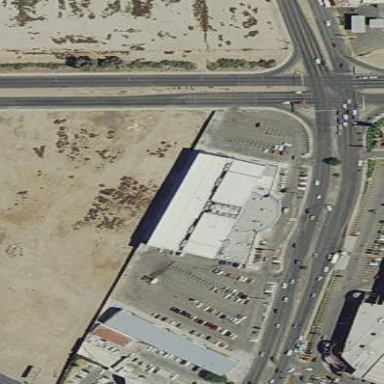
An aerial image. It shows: Cinema building.